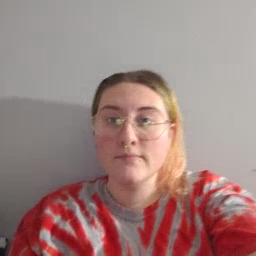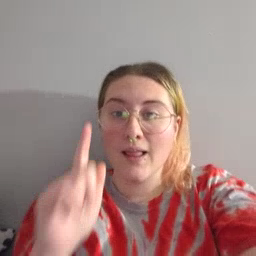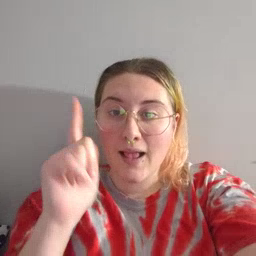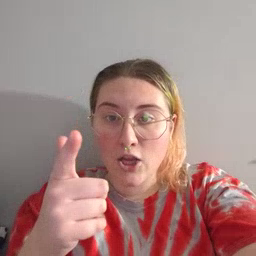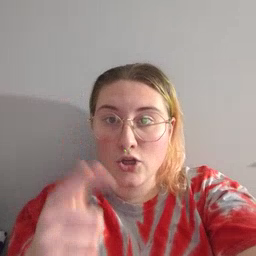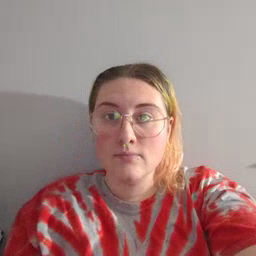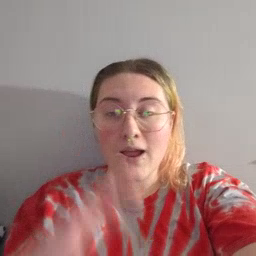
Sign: later